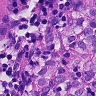
Metastatic tissue present: yes